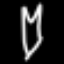
Label: fork